Question: I am working with Ubuntu and would like to develop tomcat applications with IntelliJ IDEA.
I installed tomcat8-user and created an instance:
'''
sudo apt-get install tomcat8-user
tomcat8-instance-create /home/myhome/tomcat
'''
However when I try to configure tomcat in IDEA I just get the message "The selected directory is not a valid Tomcat home":

When I click "OK" nevertheless I get the error "Application server libraries not found":
<URL>
What is the problem? How can I fix that?
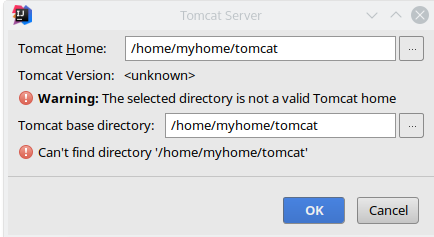
Answer: Idea seems to expect certain files in certain default locations which are different on the user instance. Unfortunately IDEA does not quite communicate which files these are and where they are searched. However by creating the following symbolic links you can fix the problem:
'''
ln -s /usr/share/tomcat8/bin/bootstrap.jar /home/myhome/tomcat/bin/
ln -s /usr/share/tomcat8/bin/tomcat-juli.jar /home/myhome/tomcat/bin/
ln -s /usr/share/tomcat8/lib/ /home/myhome/tomcat/
'''